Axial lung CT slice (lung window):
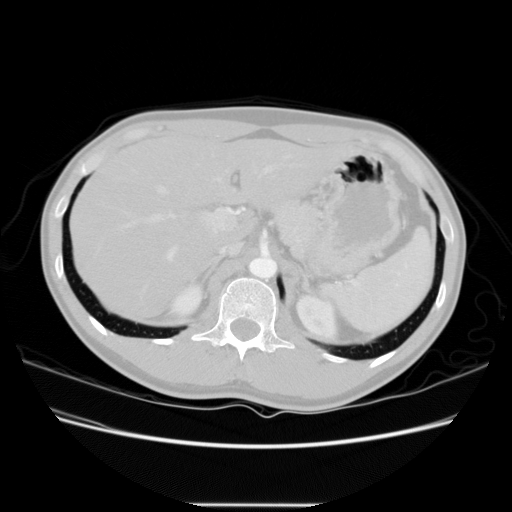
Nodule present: no